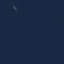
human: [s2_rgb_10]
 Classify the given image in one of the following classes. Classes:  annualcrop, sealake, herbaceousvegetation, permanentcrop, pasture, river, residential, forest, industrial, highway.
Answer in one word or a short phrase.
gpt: SeaLake